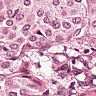
Metastatic tissue present: yes